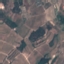
Label: PermanentCrop